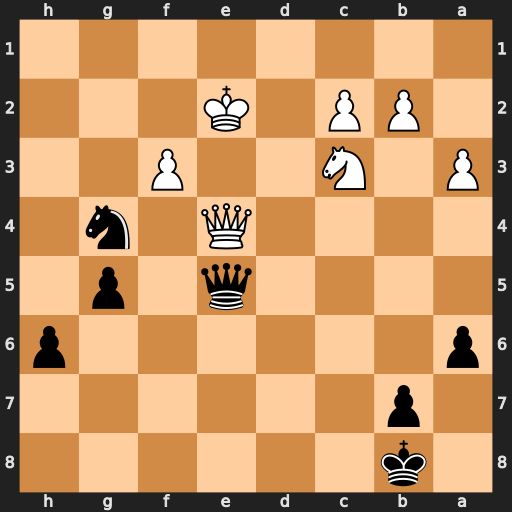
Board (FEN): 1k6/1p6/p6p/4q1p1/4Q1n1/P1N2P2/1PP1K3/8
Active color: b
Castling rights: -
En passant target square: -
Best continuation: Qh2+ Kd3 Nf2+